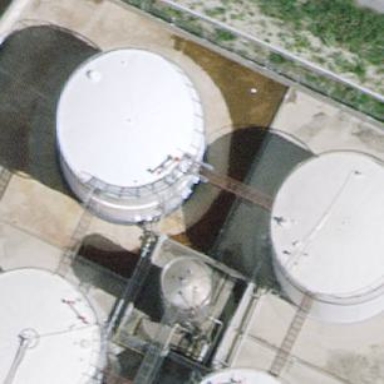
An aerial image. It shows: Building with storage tank.